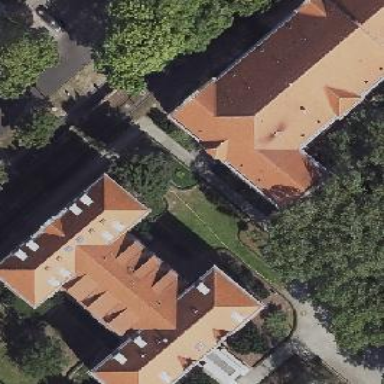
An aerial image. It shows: Office building with hipped roof shape.